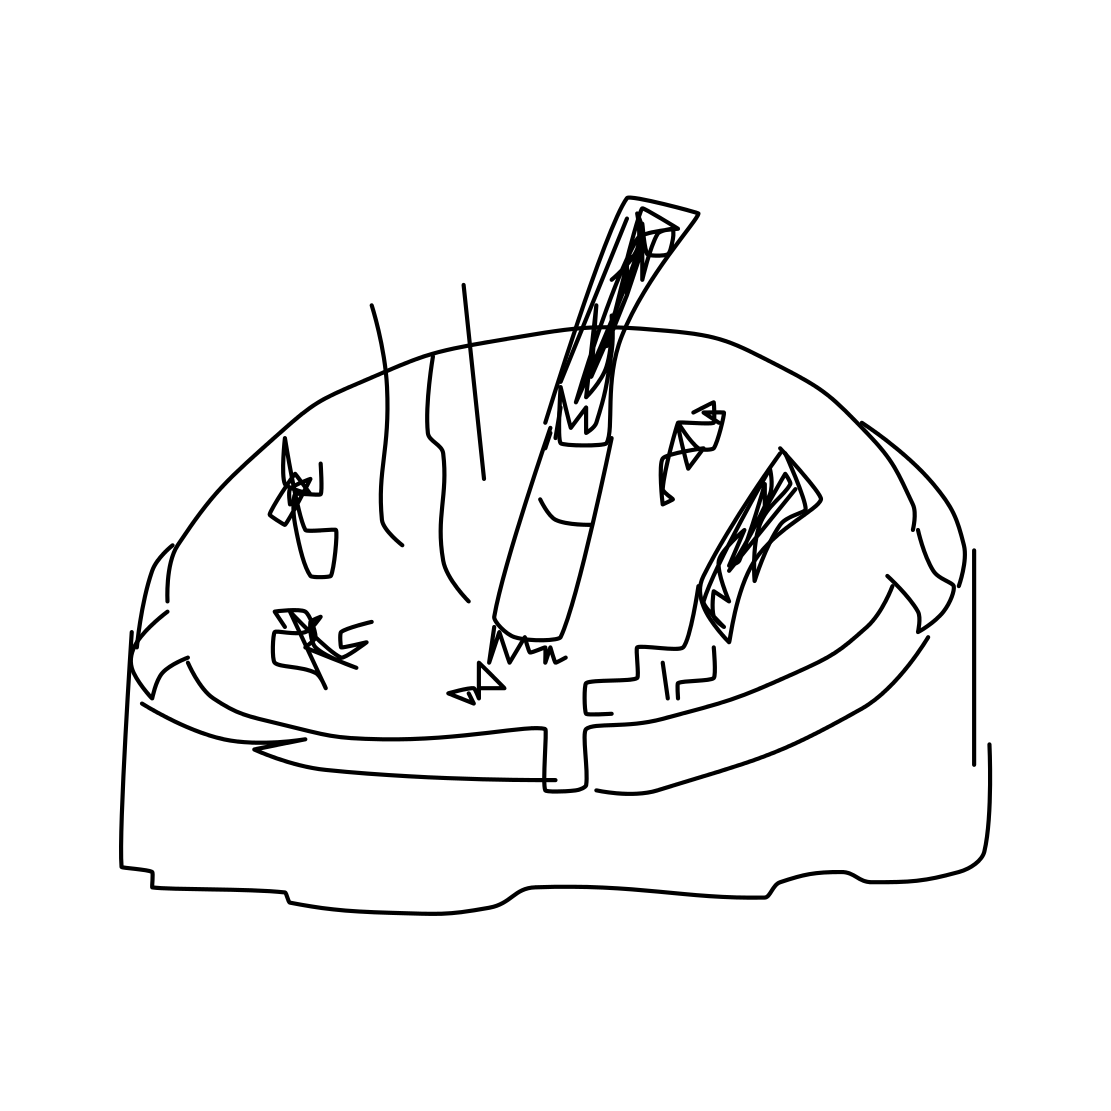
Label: ashtray